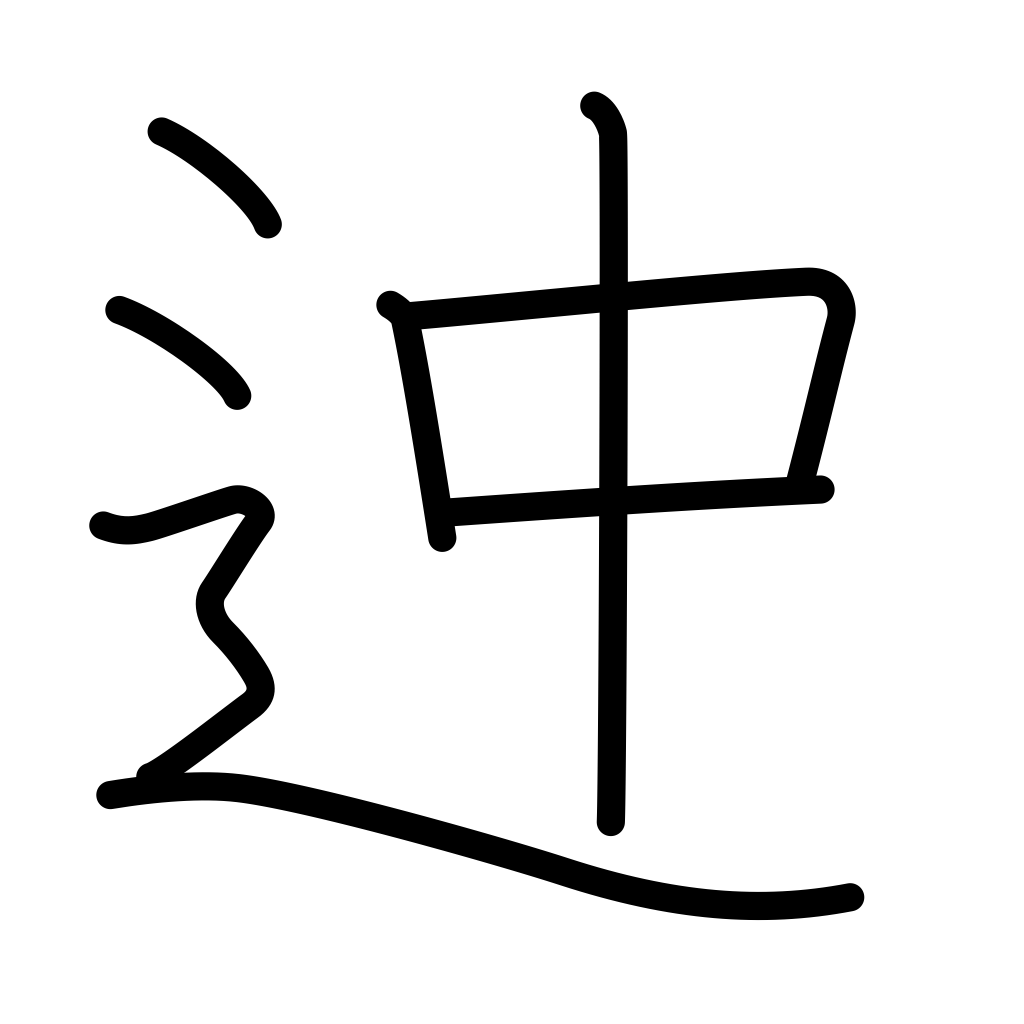
Meaning: some way or other, very